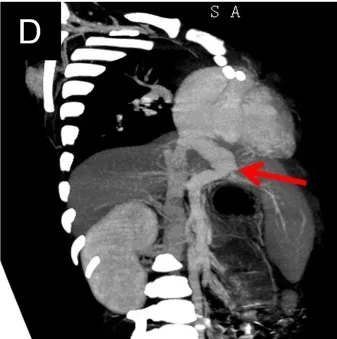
Skin capillary malformations, facial feature, and heart and liver arteriovenous malformations of the patient. (D) The CT image shows enlarged portal vein draining directly into the inferior vena cava (red arrow).
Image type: radiology (ct)